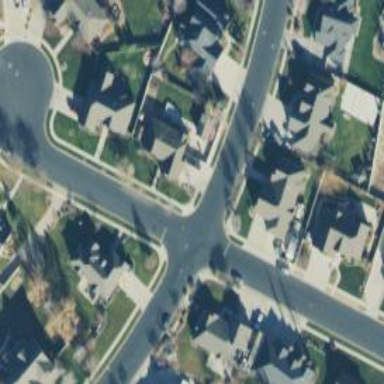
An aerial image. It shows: Asphalt road in residential area.